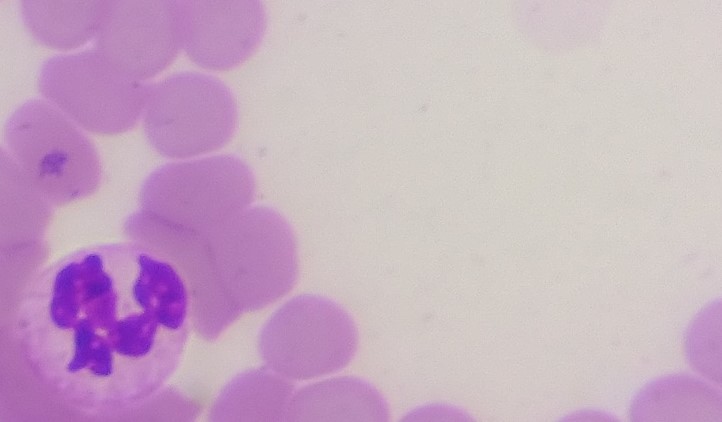
White blood cell type: Neutrophil